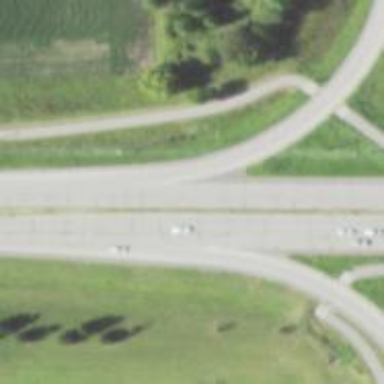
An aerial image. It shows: Primary link highway.